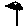
Label: flower